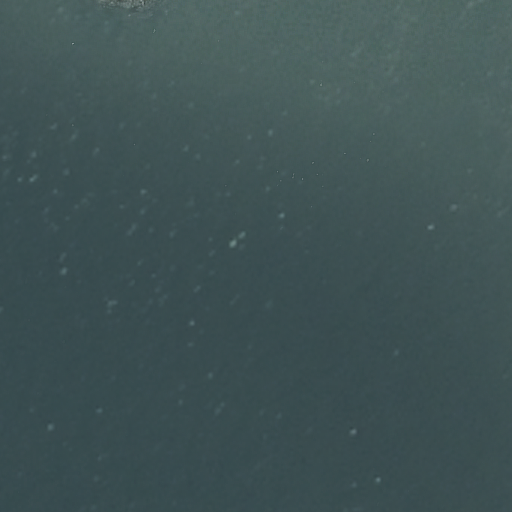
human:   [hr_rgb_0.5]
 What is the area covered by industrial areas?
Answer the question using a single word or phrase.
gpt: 0m2

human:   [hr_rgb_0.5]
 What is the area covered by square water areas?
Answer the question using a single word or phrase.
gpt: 0m2

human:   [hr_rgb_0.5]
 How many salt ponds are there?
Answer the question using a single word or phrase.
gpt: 0

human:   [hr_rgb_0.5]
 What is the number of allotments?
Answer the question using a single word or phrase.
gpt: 0

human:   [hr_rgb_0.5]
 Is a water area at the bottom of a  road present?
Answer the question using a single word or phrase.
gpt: no

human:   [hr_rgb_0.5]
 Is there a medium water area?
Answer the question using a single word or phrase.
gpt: no

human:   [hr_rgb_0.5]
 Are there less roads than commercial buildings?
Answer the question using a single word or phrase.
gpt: no

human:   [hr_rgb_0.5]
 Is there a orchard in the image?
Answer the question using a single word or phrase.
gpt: no

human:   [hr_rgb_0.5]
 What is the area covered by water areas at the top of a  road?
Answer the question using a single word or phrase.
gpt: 0m2

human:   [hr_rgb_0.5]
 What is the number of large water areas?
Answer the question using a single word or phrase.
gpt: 1

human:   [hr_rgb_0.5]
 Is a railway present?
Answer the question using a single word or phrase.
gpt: no

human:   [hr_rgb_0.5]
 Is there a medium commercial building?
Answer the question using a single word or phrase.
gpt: no

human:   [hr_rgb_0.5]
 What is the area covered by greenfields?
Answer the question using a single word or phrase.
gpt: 0m2

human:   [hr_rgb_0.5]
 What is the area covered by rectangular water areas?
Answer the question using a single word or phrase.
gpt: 10618m2

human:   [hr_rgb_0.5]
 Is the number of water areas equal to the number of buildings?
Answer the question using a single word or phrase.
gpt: no

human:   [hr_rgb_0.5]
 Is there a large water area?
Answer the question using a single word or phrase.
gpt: yes

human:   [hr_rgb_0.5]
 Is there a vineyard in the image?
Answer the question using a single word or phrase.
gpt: no

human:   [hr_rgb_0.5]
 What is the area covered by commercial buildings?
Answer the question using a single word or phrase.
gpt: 0m2

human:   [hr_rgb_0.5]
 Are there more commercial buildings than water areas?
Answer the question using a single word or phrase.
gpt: no

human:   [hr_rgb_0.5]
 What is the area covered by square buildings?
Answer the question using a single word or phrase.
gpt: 0m2

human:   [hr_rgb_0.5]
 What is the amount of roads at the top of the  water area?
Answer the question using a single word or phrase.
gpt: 0

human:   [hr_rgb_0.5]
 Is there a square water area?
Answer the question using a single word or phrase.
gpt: no

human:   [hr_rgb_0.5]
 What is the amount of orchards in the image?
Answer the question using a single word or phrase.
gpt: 0

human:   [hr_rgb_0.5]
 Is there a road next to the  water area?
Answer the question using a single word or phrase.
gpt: yes

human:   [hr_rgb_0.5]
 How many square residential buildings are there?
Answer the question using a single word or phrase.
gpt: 0

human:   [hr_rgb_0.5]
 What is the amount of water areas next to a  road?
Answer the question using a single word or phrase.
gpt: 1

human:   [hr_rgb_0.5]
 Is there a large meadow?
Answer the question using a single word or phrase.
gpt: no

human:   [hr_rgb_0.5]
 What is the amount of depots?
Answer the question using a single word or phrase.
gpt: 0

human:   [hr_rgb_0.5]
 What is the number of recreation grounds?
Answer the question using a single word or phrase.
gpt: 0

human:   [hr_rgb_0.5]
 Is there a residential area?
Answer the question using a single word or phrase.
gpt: no

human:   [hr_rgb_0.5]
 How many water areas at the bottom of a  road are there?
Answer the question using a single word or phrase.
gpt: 0

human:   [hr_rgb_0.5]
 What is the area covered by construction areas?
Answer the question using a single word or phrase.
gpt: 0m2

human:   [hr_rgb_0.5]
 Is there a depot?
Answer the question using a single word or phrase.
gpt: no

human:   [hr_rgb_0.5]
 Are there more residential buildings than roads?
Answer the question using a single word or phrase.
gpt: no

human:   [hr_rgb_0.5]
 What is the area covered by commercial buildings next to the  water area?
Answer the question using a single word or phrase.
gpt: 0m2

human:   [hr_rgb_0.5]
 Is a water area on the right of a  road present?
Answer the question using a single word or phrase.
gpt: no